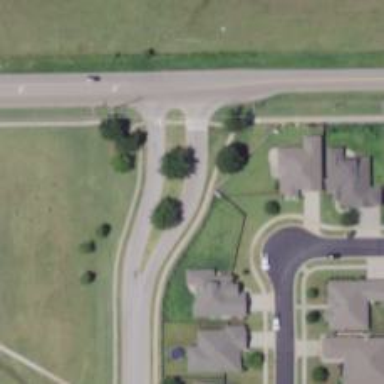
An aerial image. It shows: Residential road.